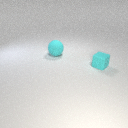
small cyan rubber cube to the right of large cyan rubber sphere